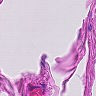
Metastatic tissue present: no